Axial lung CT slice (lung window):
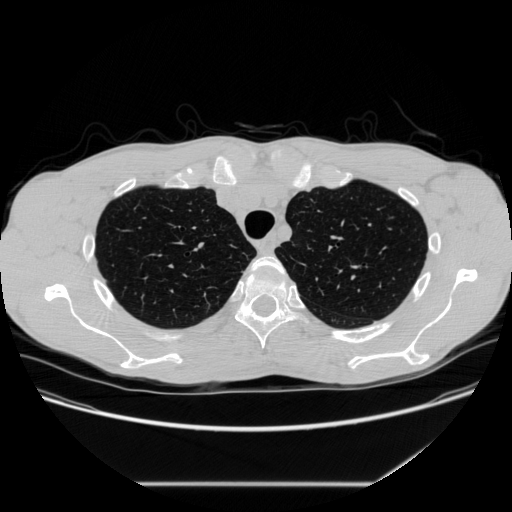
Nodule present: no